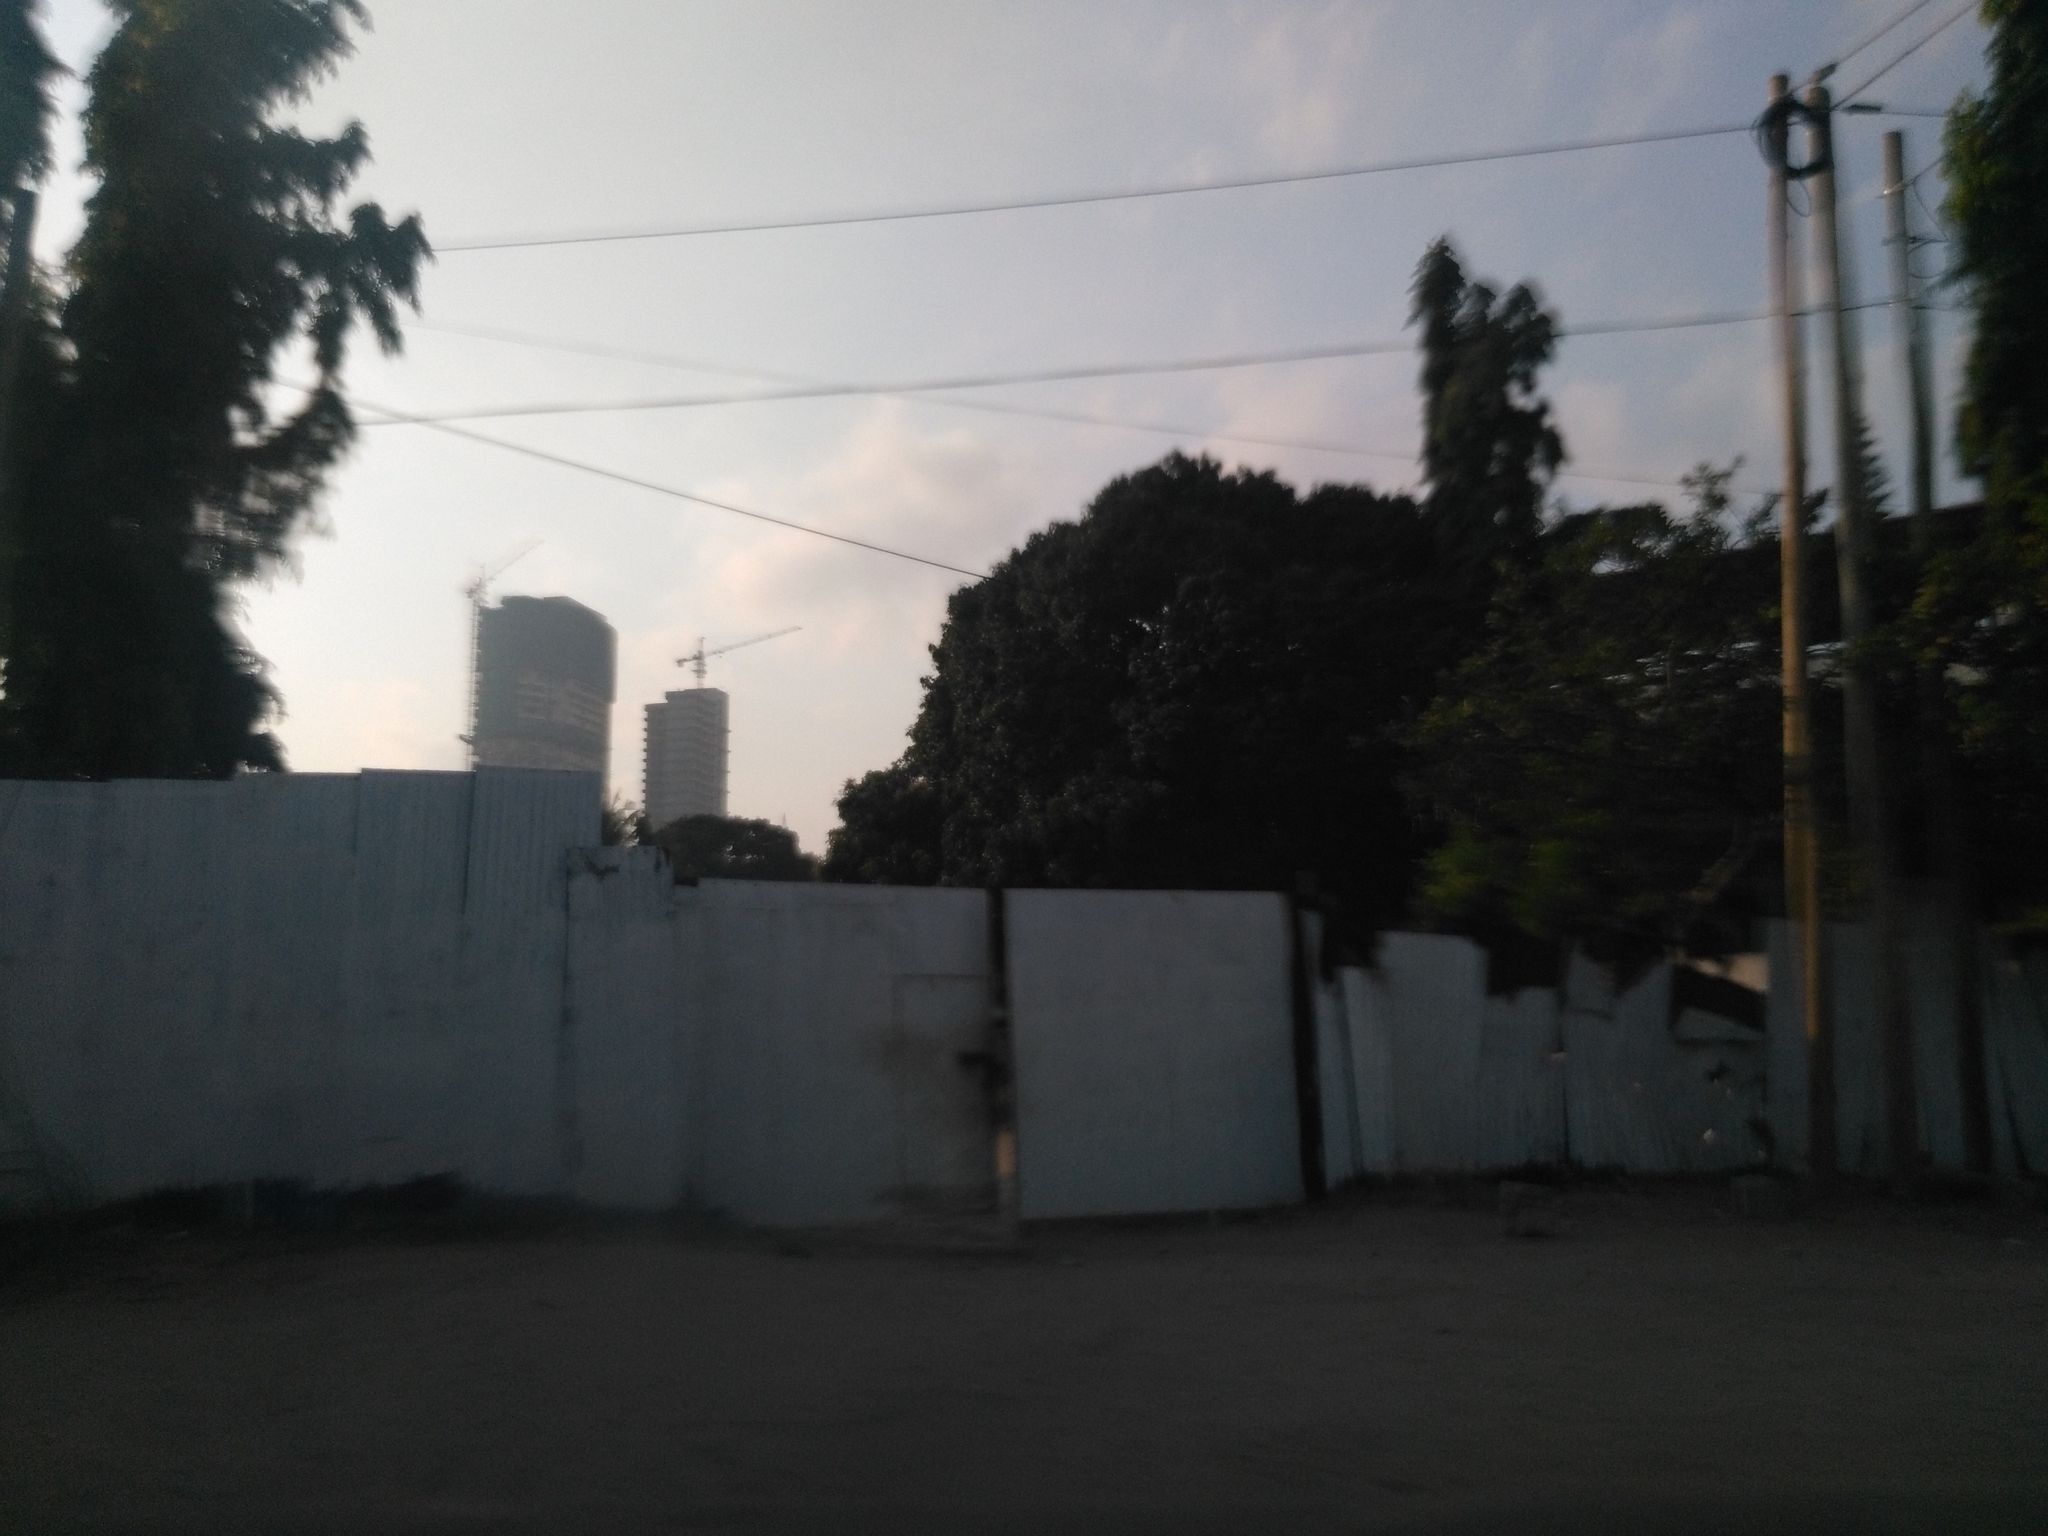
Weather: clear
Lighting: dusk/dawn
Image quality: slightly poor
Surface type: driving surface
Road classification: tertiary
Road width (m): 6
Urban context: urban centre
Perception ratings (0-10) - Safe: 3.11, Lively: 1.26, Beautiful: 3.5, Boring: 4.52, Depressing: 4.55, Wealthy: 1.91